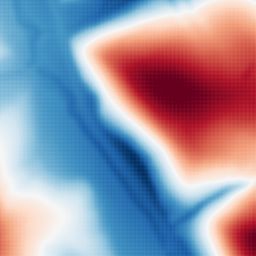
Category: multiscale
Decomposition family: dog
Decomposition parameters: sigma_low: 3
sigma_high: 100
Upsampling method: sinc_blackman
Upsampling parameters: scale: 2
kernel_size: 4
Upsampling scale: 2